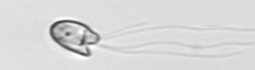
Label: flagellate_morphotype1